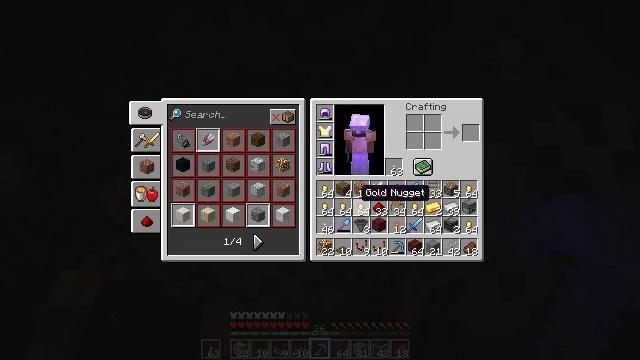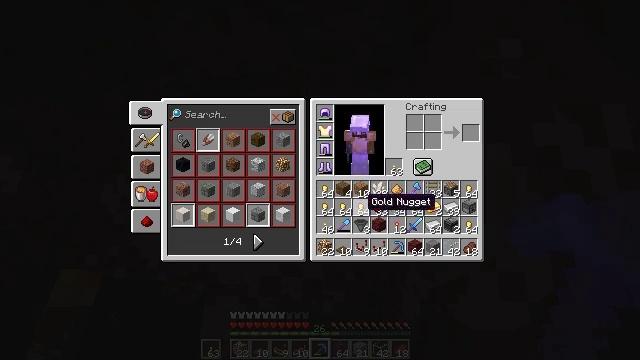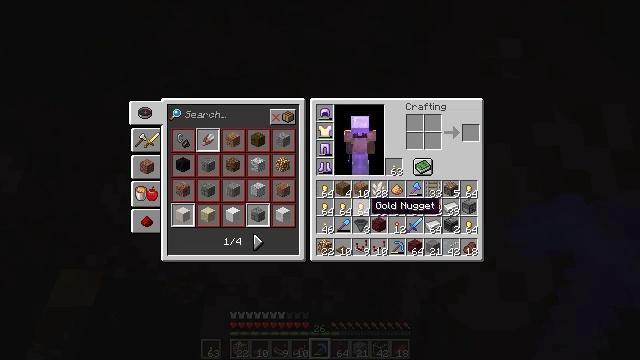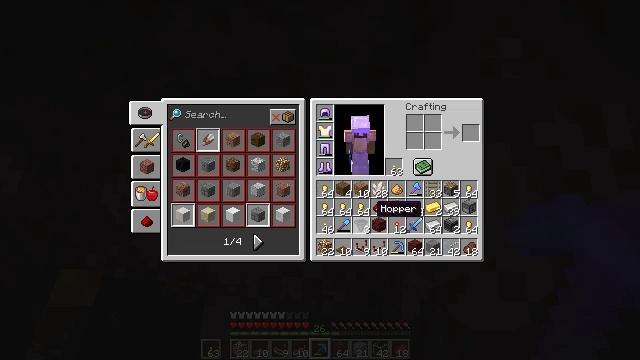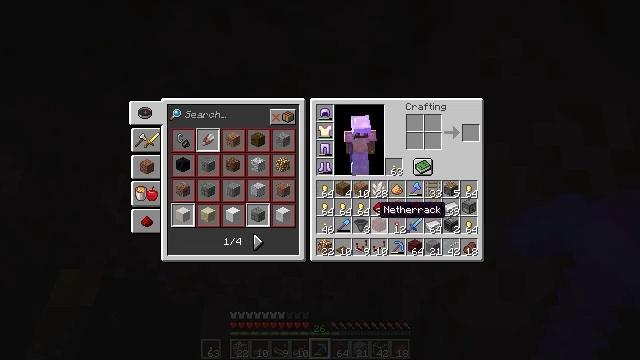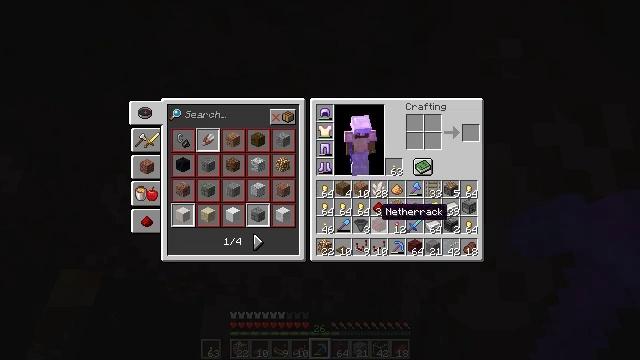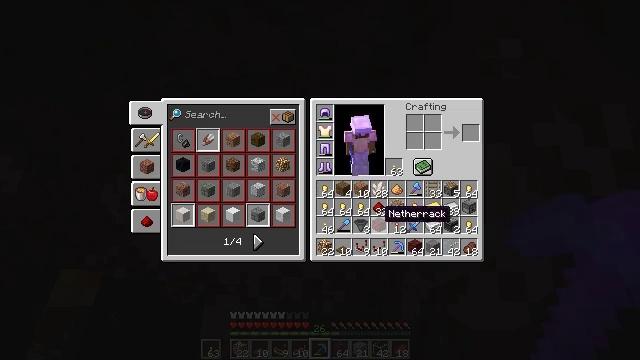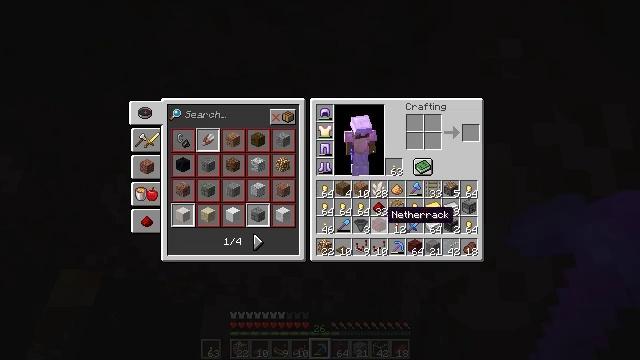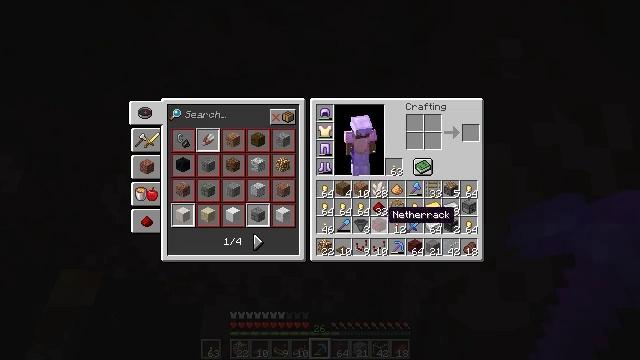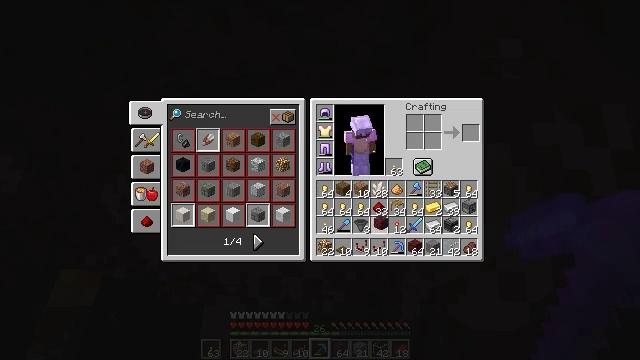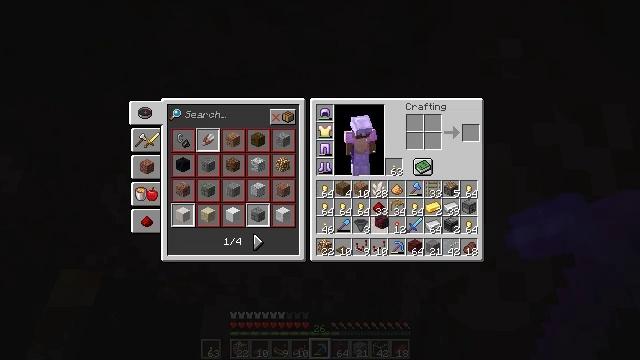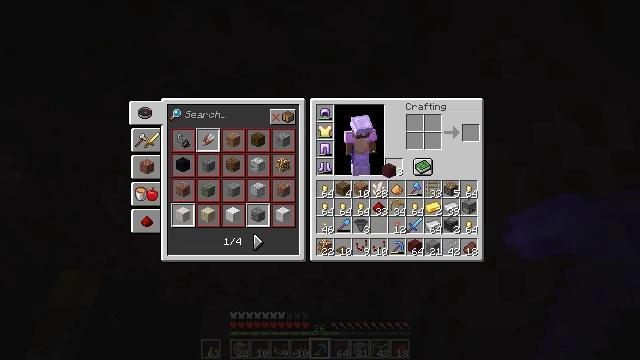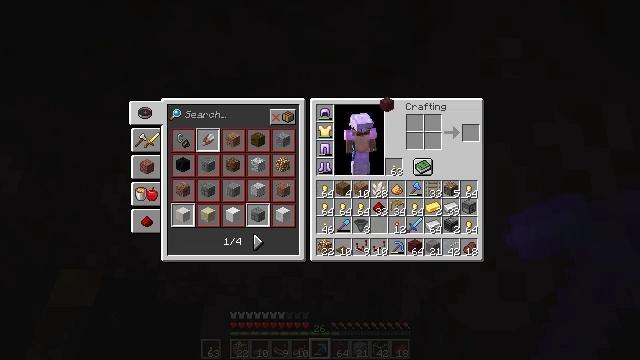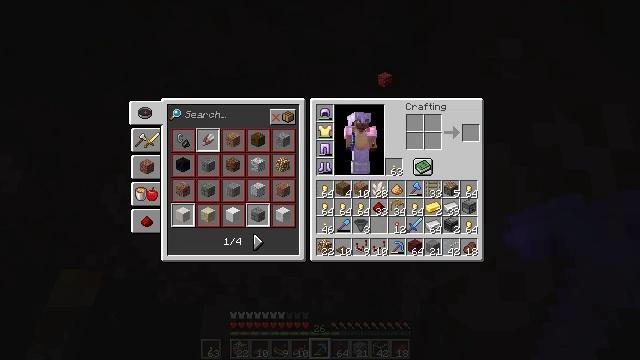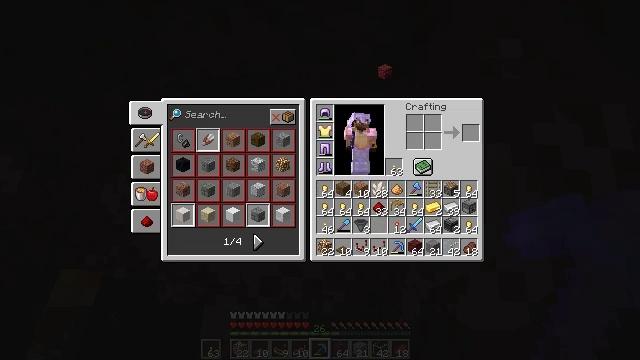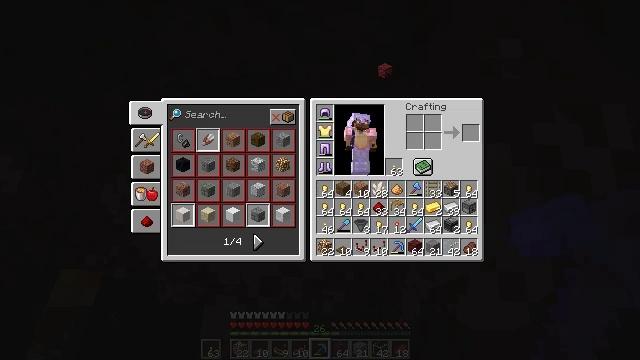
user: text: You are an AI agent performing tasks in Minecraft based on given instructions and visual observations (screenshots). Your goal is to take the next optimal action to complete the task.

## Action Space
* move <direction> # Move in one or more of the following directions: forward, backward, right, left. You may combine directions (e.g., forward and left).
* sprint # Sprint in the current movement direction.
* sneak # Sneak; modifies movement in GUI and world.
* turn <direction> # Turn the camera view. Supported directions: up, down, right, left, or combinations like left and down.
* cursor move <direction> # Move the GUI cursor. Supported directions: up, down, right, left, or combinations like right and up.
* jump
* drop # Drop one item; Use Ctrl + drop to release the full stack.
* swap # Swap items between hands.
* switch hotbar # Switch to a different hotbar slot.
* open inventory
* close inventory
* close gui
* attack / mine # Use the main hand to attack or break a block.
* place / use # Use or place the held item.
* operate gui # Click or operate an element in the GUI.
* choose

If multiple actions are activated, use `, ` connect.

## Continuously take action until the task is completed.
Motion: motion action
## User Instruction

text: Drop a netherrack.
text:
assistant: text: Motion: cursor move down
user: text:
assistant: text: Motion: no_op
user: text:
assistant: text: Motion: no_op
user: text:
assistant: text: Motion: no_op
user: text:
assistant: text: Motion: no_op
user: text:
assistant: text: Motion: no_op
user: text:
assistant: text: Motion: no_op
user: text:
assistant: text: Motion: no_op
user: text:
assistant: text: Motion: operate gui
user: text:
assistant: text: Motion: operate gui
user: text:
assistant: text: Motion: cursor move right and up, operate gui
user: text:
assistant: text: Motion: cursor move up
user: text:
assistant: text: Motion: cursor move up
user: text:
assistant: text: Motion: cursor move up
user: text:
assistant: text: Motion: no_op
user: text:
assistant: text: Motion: operate gui
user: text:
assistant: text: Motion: operate gui
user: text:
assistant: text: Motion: operate gui
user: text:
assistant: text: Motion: operate gui
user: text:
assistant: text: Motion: no_op
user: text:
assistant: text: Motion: no_op
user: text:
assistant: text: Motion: no_op
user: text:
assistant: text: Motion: no_op
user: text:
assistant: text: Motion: no_op
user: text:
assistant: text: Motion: no_op